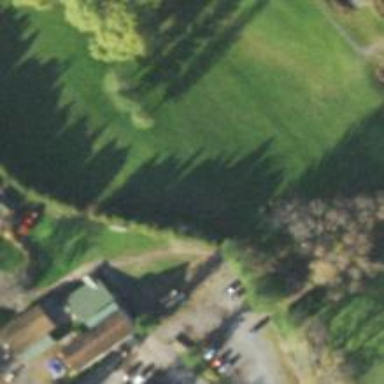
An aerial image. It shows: Path for both road and golf.